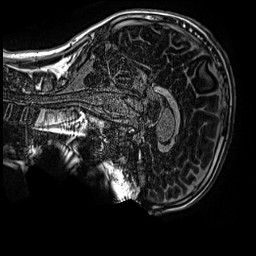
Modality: MP2RAGE
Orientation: sagittal
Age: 13
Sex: male
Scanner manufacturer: siemens
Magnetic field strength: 3 T
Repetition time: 4 s
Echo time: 0.00299 s